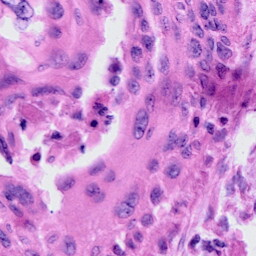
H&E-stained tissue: Cervix